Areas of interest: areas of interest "No. 10 Compound, South Fuhua Street"
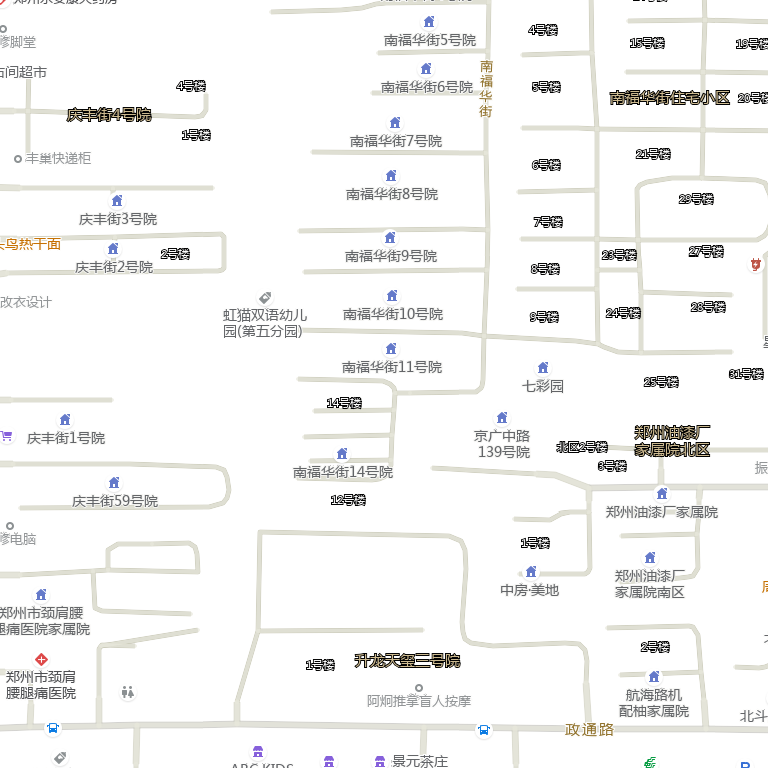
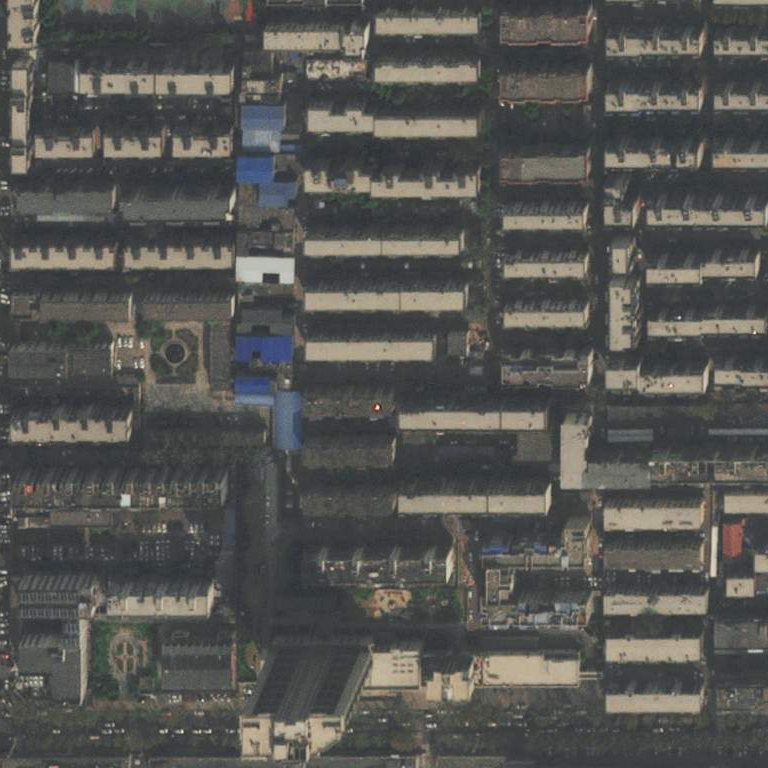